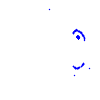
Particle: proton